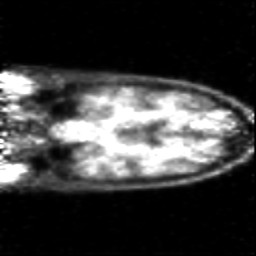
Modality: PET
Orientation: coronal
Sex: male
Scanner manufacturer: siemens